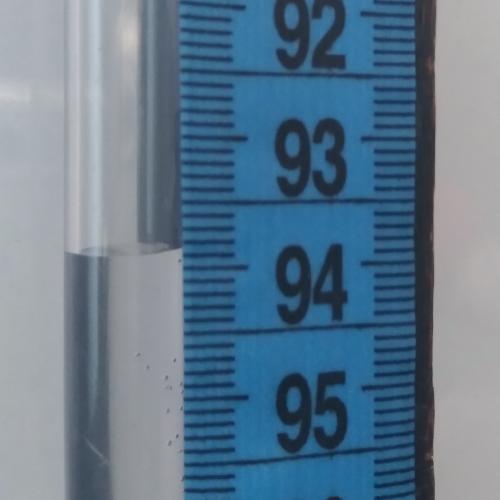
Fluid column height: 93.9 cm